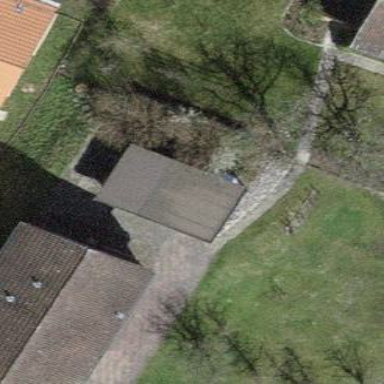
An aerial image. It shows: Carport building.